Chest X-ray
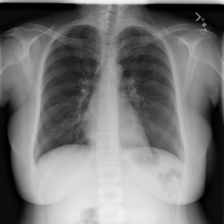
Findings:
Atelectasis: negative
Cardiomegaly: negative
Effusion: negative
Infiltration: negative
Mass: negative
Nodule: negative
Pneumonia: negative
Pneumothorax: negative
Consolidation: negative
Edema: negative
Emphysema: negative
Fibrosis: negative
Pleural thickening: negative
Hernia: negative